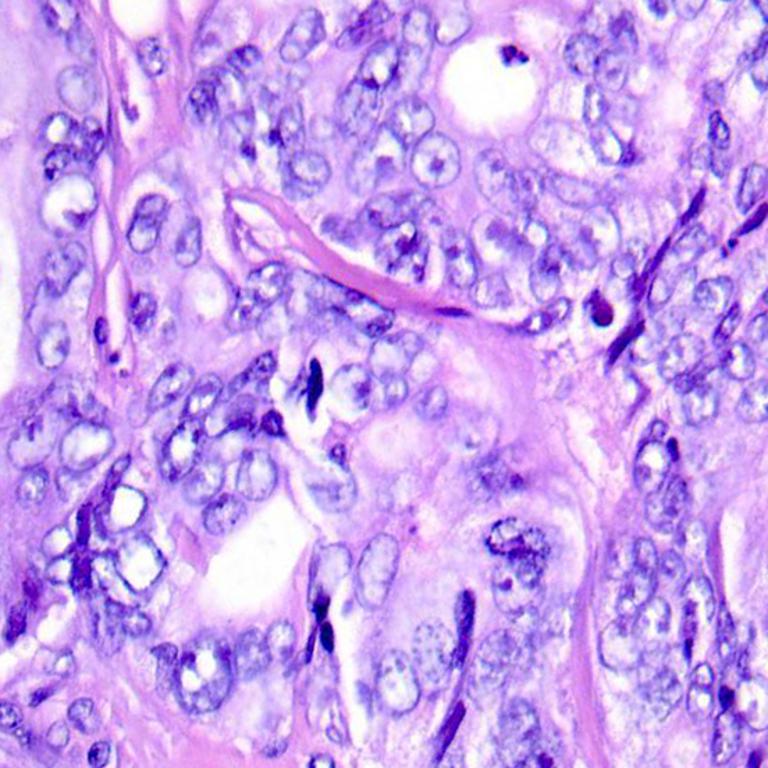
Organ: colon
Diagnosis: adenocarcinomas